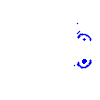
Particle: electron